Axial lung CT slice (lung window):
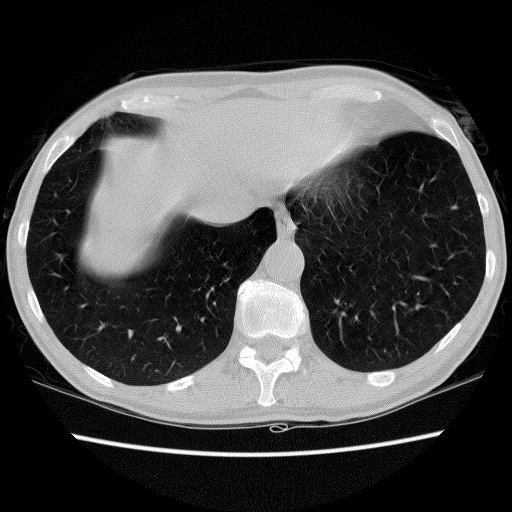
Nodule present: no